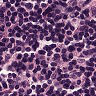
Metastatic tissue present: no